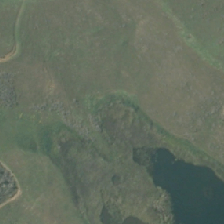
Land cover: herbaceous_freshwater_vege